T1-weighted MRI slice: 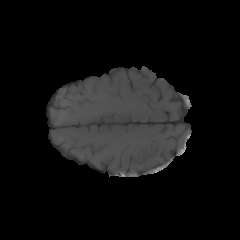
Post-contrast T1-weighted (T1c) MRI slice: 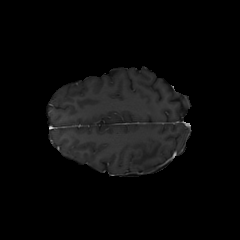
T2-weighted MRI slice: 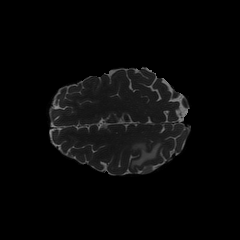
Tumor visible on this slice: yes